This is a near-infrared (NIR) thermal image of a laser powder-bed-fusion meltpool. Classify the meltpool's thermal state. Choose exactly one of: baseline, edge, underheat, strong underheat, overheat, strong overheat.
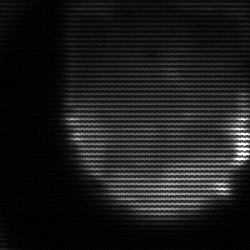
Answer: edge